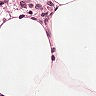
Metastatic tissue present: no